Aerial crown-view tile of a tropical tree (Barro Colorado Island, Panama), acquired 20250616:
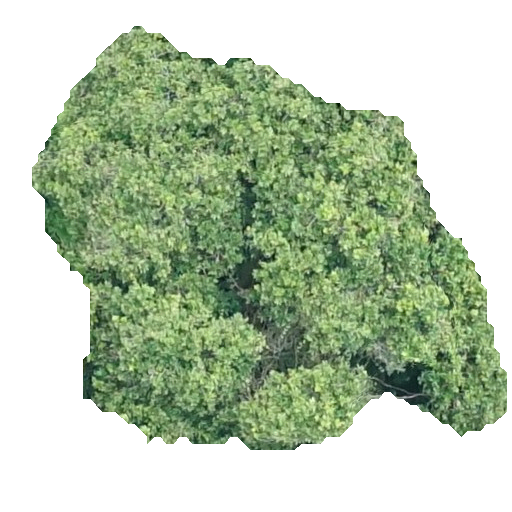
Species: Anacardium excelsum
GBIF accepted scientific name: Anacardium excelsum
Crown area: 199.325 m²